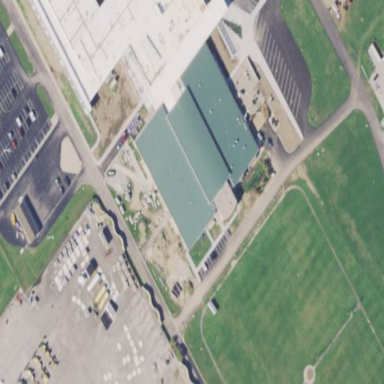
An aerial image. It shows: School building with green roof.